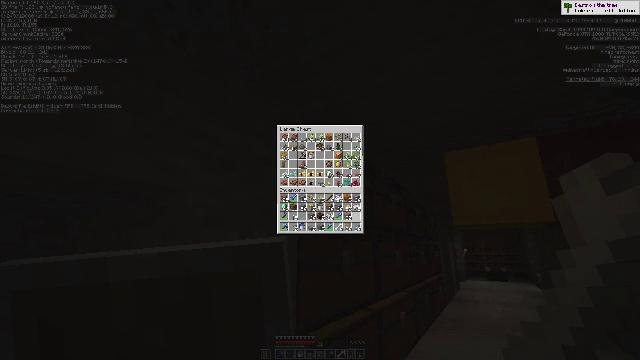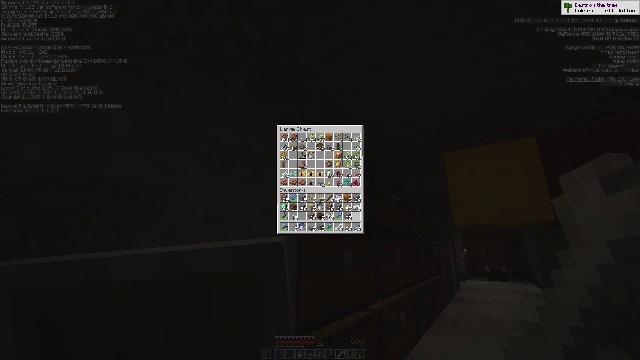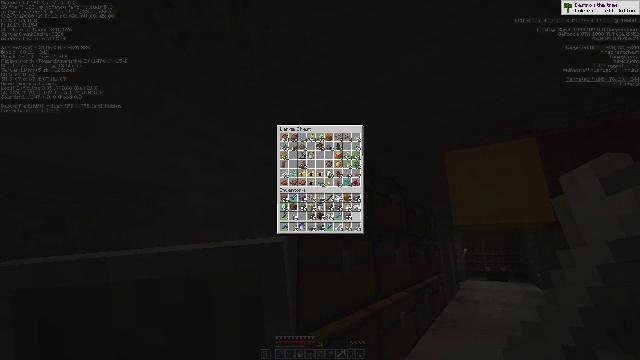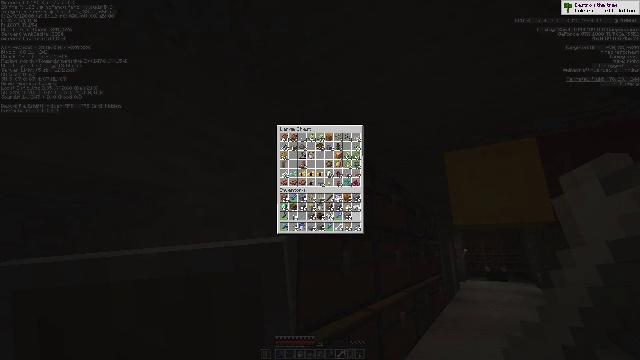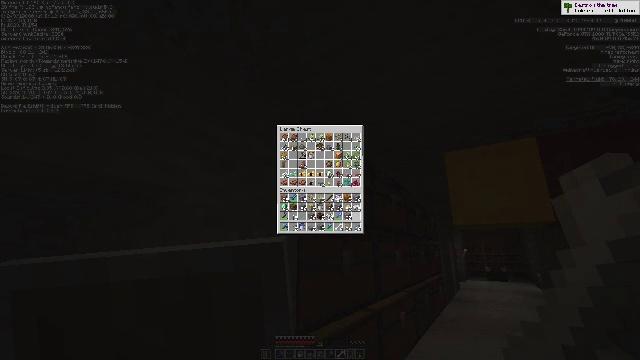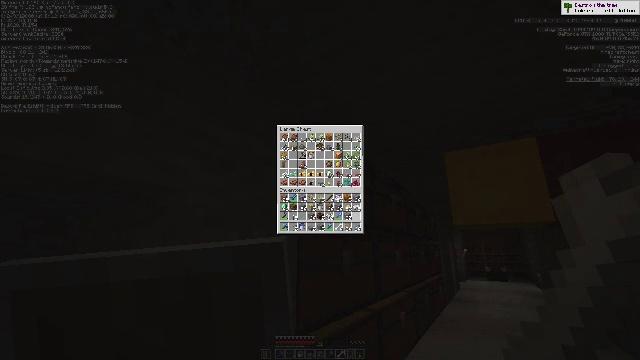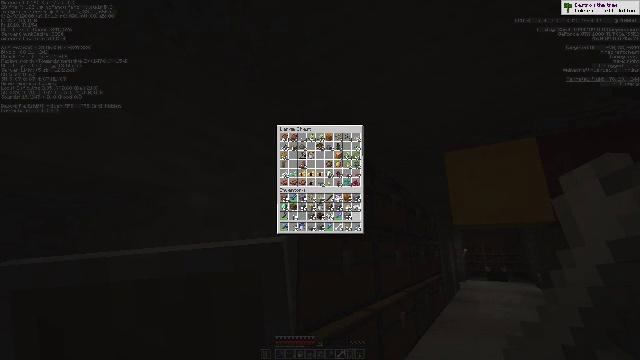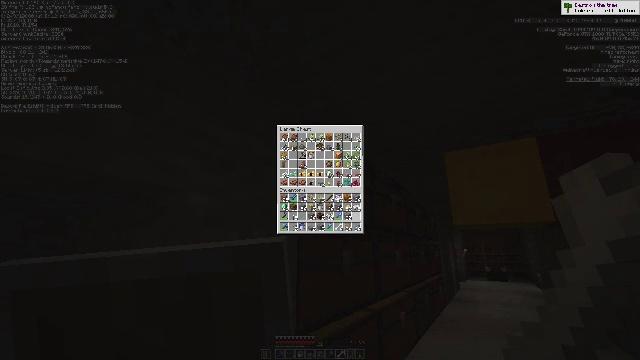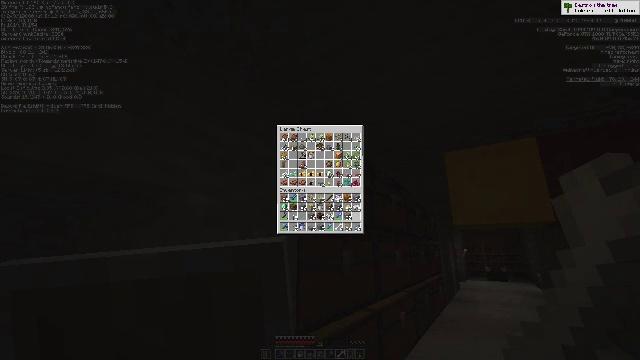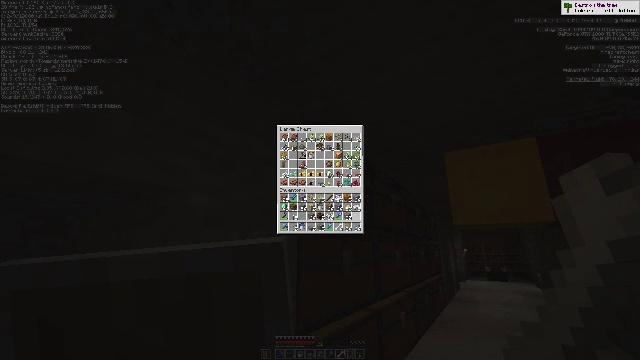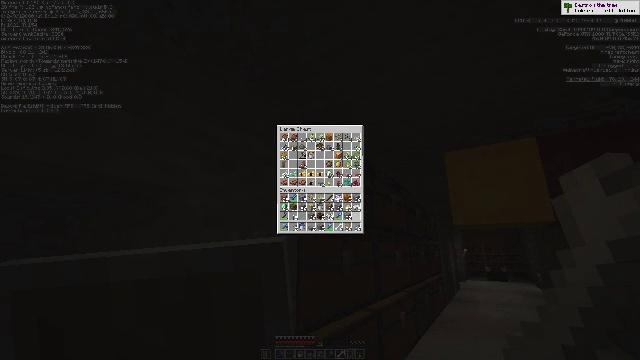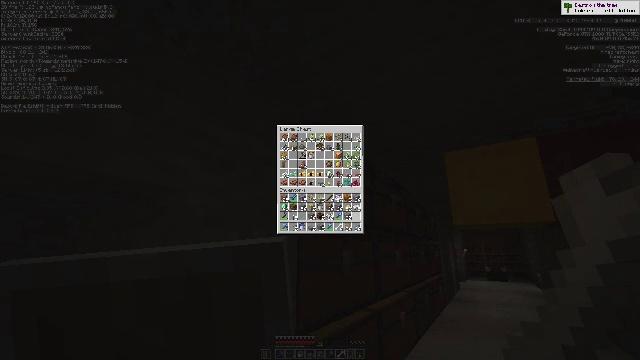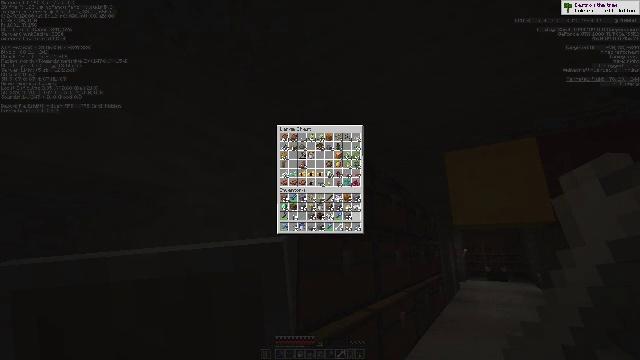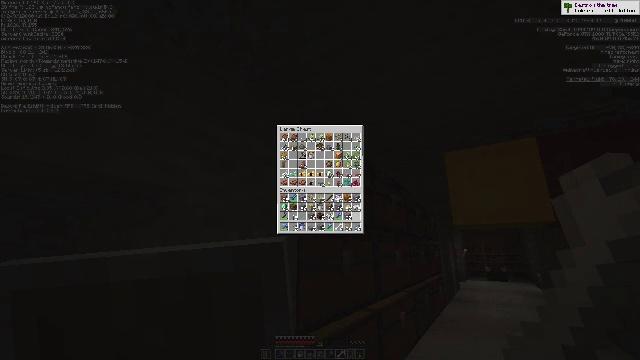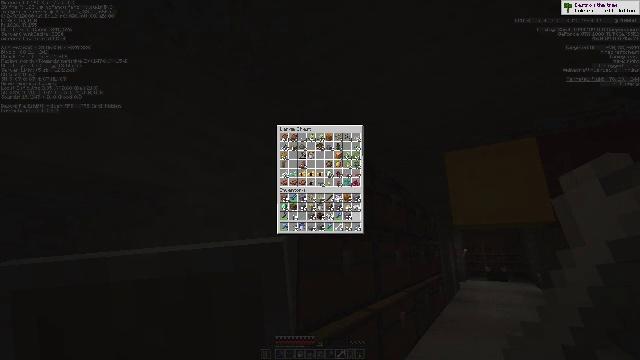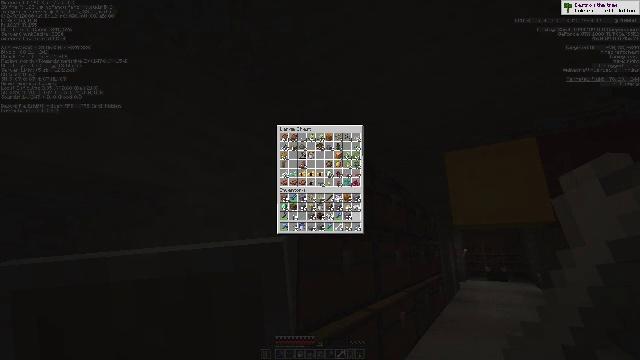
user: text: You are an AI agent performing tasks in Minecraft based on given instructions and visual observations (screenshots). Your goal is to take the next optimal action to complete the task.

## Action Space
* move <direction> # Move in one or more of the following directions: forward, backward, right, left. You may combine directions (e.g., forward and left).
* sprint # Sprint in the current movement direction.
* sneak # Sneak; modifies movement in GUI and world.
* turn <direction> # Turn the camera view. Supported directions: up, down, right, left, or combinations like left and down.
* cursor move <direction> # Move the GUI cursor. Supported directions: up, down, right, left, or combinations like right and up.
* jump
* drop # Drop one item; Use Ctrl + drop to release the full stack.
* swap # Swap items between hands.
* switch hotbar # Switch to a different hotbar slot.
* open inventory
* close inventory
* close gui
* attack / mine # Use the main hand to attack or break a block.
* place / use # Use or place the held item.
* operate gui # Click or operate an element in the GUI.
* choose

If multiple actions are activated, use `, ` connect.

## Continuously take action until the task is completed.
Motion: motion action
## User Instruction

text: Open your crafting grid to make bone meal.
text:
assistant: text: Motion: no_op
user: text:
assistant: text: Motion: no_op
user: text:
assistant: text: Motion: no_op
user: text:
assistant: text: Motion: no_op
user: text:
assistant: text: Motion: no_op
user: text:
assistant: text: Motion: no_op
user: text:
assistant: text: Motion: no_op
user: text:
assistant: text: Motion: no_op
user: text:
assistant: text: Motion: no_op
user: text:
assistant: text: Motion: no_op
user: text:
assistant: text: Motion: no_op
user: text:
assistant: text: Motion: no_op
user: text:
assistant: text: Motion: no_op
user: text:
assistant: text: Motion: no_op
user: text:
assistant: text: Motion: no_op
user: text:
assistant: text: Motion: no_op
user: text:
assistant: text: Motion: no_op
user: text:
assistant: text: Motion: no_op
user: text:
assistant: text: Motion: no_op
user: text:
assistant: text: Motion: no_op
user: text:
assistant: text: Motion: no_op
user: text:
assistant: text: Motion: no_op
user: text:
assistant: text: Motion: no_op
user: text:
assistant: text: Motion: no_op
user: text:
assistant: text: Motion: no_op
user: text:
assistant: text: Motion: no_op
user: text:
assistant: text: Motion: no_op
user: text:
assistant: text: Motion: no_op
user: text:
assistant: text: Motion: no_op
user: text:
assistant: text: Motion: no_op